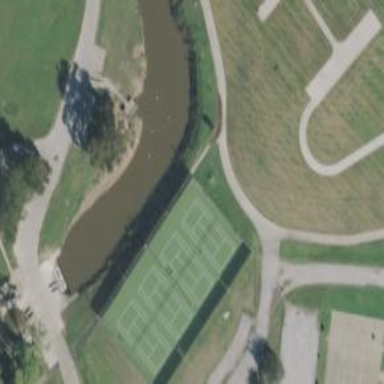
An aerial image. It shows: Tennis court on the leisure land pitch.